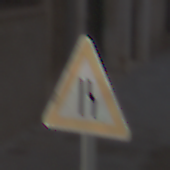
Verkehrszeichen: EinseitigVerengteFahrbahnRechts
Umgebung: Outdoor, Urban
Tageszeit: Midday
Wetter: Clear
Licht: Natural
Jahreszeit: NotSpecified
Kontrast: HighContrast